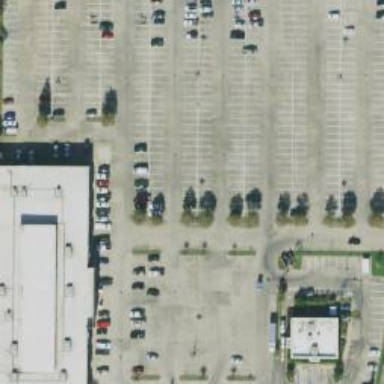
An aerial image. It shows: Parking space is available.